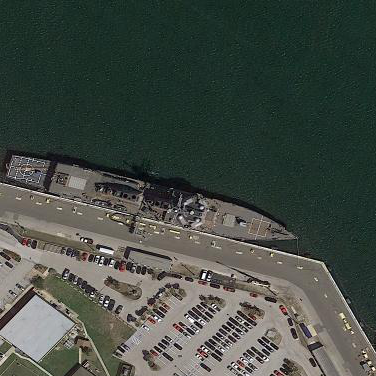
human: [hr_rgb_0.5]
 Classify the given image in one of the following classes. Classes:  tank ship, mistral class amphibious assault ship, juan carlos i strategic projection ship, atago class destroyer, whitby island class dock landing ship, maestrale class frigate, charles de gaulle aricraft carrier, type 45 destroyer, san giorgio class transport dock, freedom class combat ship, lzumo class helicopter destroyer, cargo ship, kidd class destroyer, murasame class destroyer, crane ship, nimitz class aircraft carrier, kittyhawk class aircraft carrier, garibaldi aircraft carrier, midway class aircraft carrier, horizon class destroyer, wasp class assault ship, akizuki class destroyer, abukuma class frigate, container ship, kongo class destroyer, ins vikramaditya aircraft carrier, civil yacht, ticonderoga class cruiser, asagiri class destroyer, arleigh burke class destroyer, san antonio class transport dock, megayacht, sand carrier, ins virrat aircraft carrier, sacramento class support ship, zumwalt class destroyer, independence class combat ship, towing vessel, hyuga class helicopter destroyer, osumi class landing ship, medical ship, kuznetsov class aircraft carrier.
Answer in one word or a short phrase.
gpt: Arleigh Burke class destroyer